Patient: sex M, age 76
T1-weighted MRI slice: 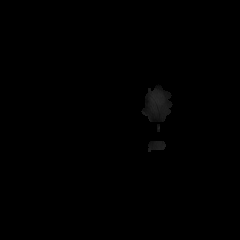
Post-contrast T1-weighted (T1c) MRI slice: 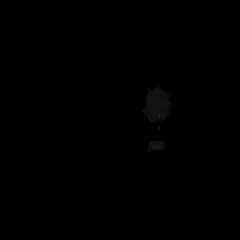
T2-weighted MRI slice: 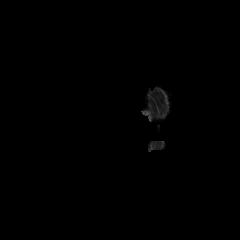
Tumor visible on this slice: no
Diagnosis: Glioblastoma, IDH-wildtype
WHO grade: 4